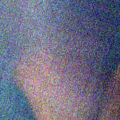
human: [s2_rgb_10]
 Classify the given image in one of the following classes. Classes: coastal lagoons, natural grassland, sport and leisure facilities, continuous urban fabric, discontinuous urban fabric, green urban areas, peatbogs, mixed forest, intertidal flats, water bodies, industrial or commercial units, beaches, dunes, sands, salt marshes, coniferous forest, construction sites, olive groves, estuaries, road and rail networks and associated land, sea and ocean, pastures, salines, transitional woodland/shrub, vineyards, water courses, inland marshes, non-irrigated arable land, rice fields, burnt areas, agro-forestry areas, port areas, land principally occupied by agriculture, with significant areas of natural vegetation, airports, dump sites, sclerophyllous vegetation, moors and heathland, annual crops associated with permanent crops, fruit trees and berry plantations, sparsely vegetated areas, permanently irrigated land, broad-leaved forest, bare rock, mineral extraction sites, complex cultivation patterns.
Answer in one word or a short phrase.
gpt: coastal lagoons